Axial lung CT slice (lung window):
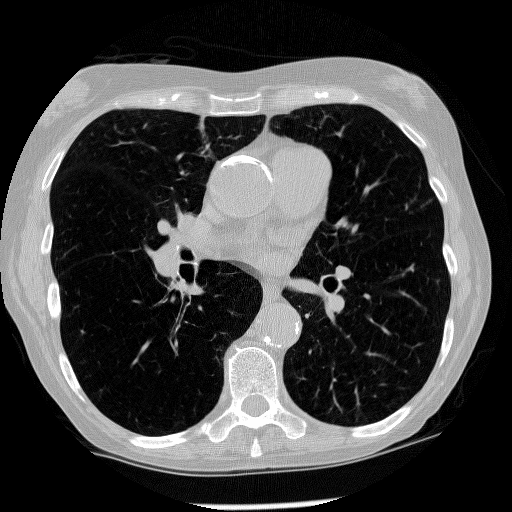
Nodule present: no